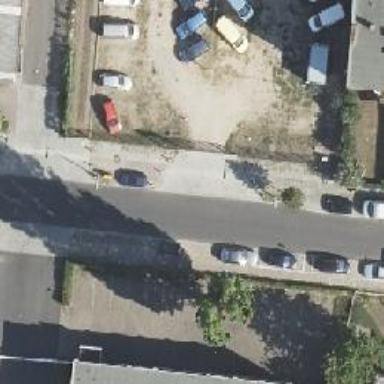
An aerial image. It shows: Road serving as parking aisle.